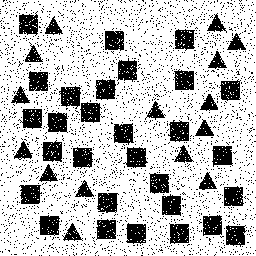
Squares: 29
Triangles: 15
Stars: 0
Total shapes: 44